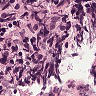
Metastatic tissue present: no